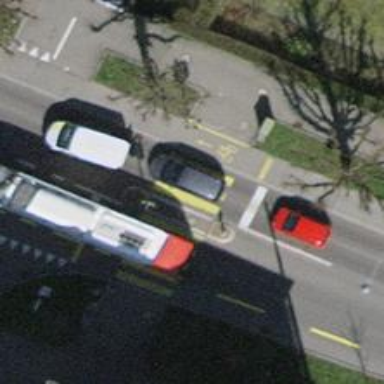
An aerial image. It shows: Marked footway with asphalt surface. The crossing includes pedestrian island.